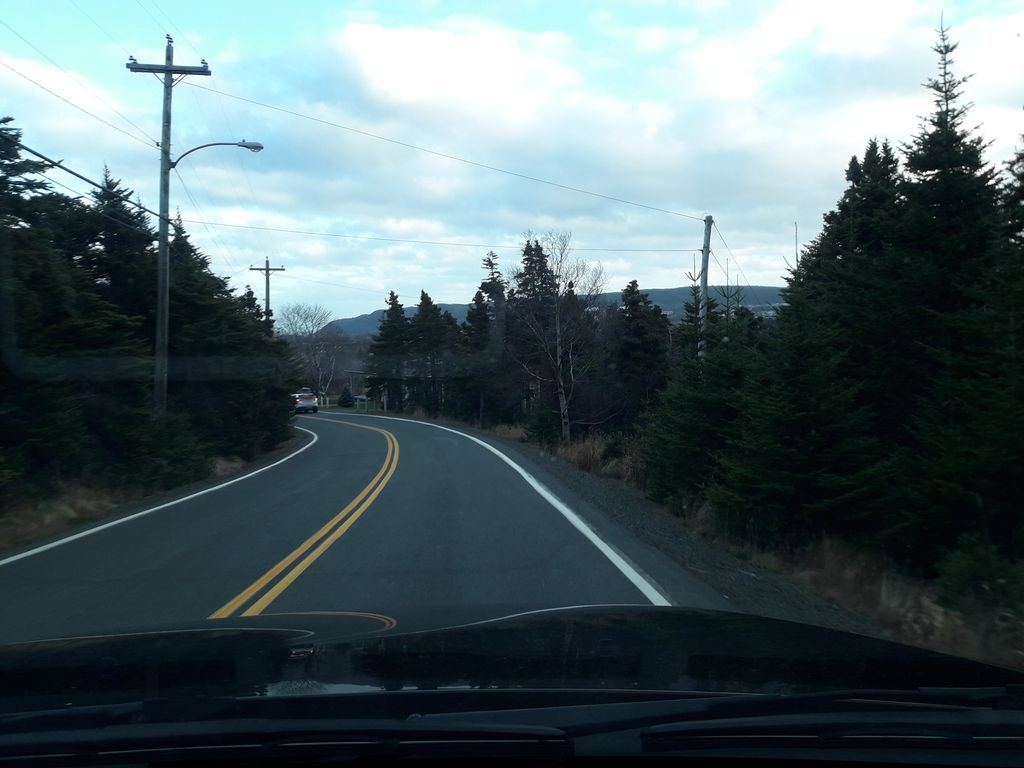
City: st_johns